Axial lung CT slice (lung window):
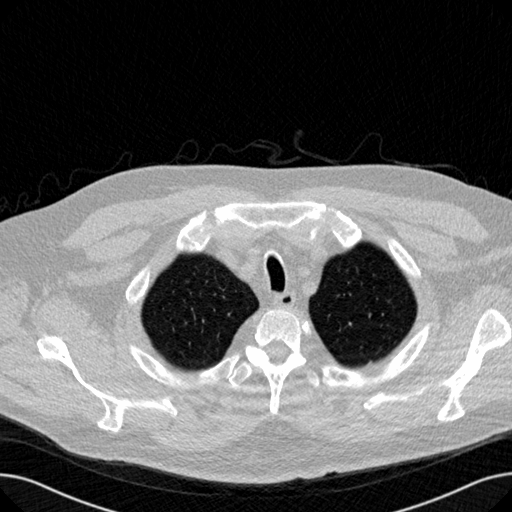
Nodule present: no